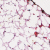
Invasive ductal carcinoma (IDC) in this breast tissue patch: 0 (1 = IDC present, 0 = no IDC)